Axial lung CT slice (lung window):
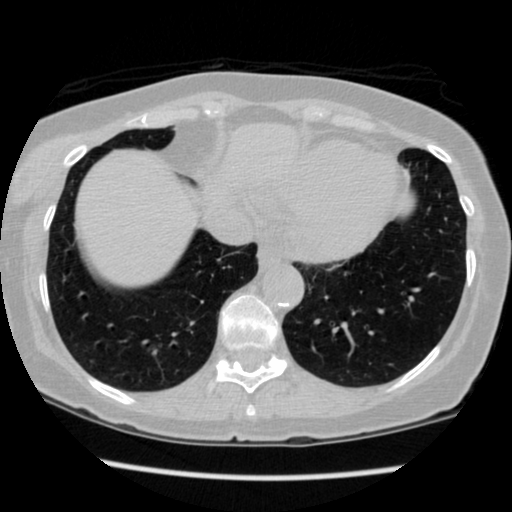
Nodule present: no